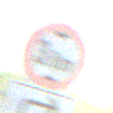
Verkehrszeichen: TatsaechlicheHoehe
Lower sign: RichtungsangabeDurchPfeile5
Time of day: Night
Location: Outdoor (Nature)
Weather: Clear
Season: NotSpecified
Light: Natural